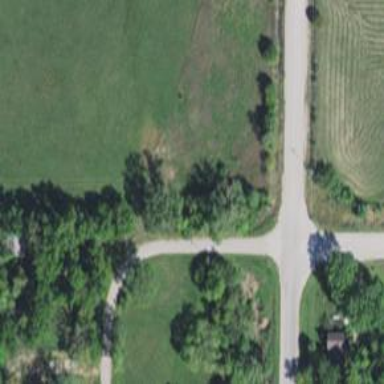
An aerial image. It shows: Residential road.